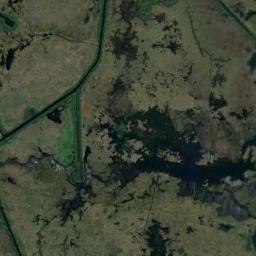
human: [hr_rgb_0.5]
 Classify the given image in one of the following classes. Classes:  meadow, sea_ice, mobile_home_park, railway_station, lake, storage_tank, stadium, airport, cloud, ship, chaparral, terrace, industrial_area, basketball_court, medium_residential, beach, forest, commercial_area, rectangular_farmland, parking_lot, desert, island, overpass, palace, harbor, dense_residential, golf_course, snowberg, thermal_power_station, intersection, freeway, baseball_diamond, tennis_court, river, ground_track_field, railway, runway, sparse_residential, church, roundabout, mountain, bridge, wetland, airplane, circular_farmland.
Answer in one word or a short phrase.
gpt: wetland